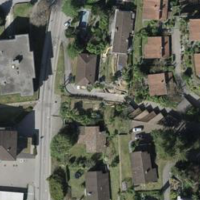
EUNIS habitat code: 55
Species observed at this site:
Diospyros lotus
Actinidia chinensis